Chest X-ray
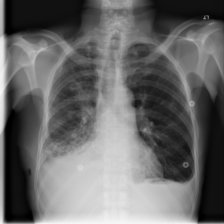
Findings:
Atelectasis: negative
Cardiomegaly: negative
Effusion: positive
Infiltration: positive
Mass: negative
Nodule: negative
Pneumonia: negative
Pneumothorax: negative
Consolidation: negative
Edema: negative
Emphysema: negative
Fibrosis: negative
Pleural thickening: negative
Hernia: negative